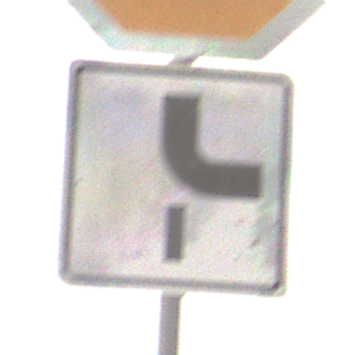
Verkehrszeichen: VerlaufVorfahrtsstrasse10
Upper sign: Stop
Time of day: MorningAfternoon
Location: Outdoor (Nature)
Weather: Overcast
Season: NotSpecified
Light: Natural